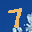
Label: 7